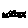
Label: tree